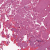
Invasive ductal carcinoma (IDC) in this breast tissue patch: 0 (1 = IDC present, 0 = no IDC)